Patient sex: F
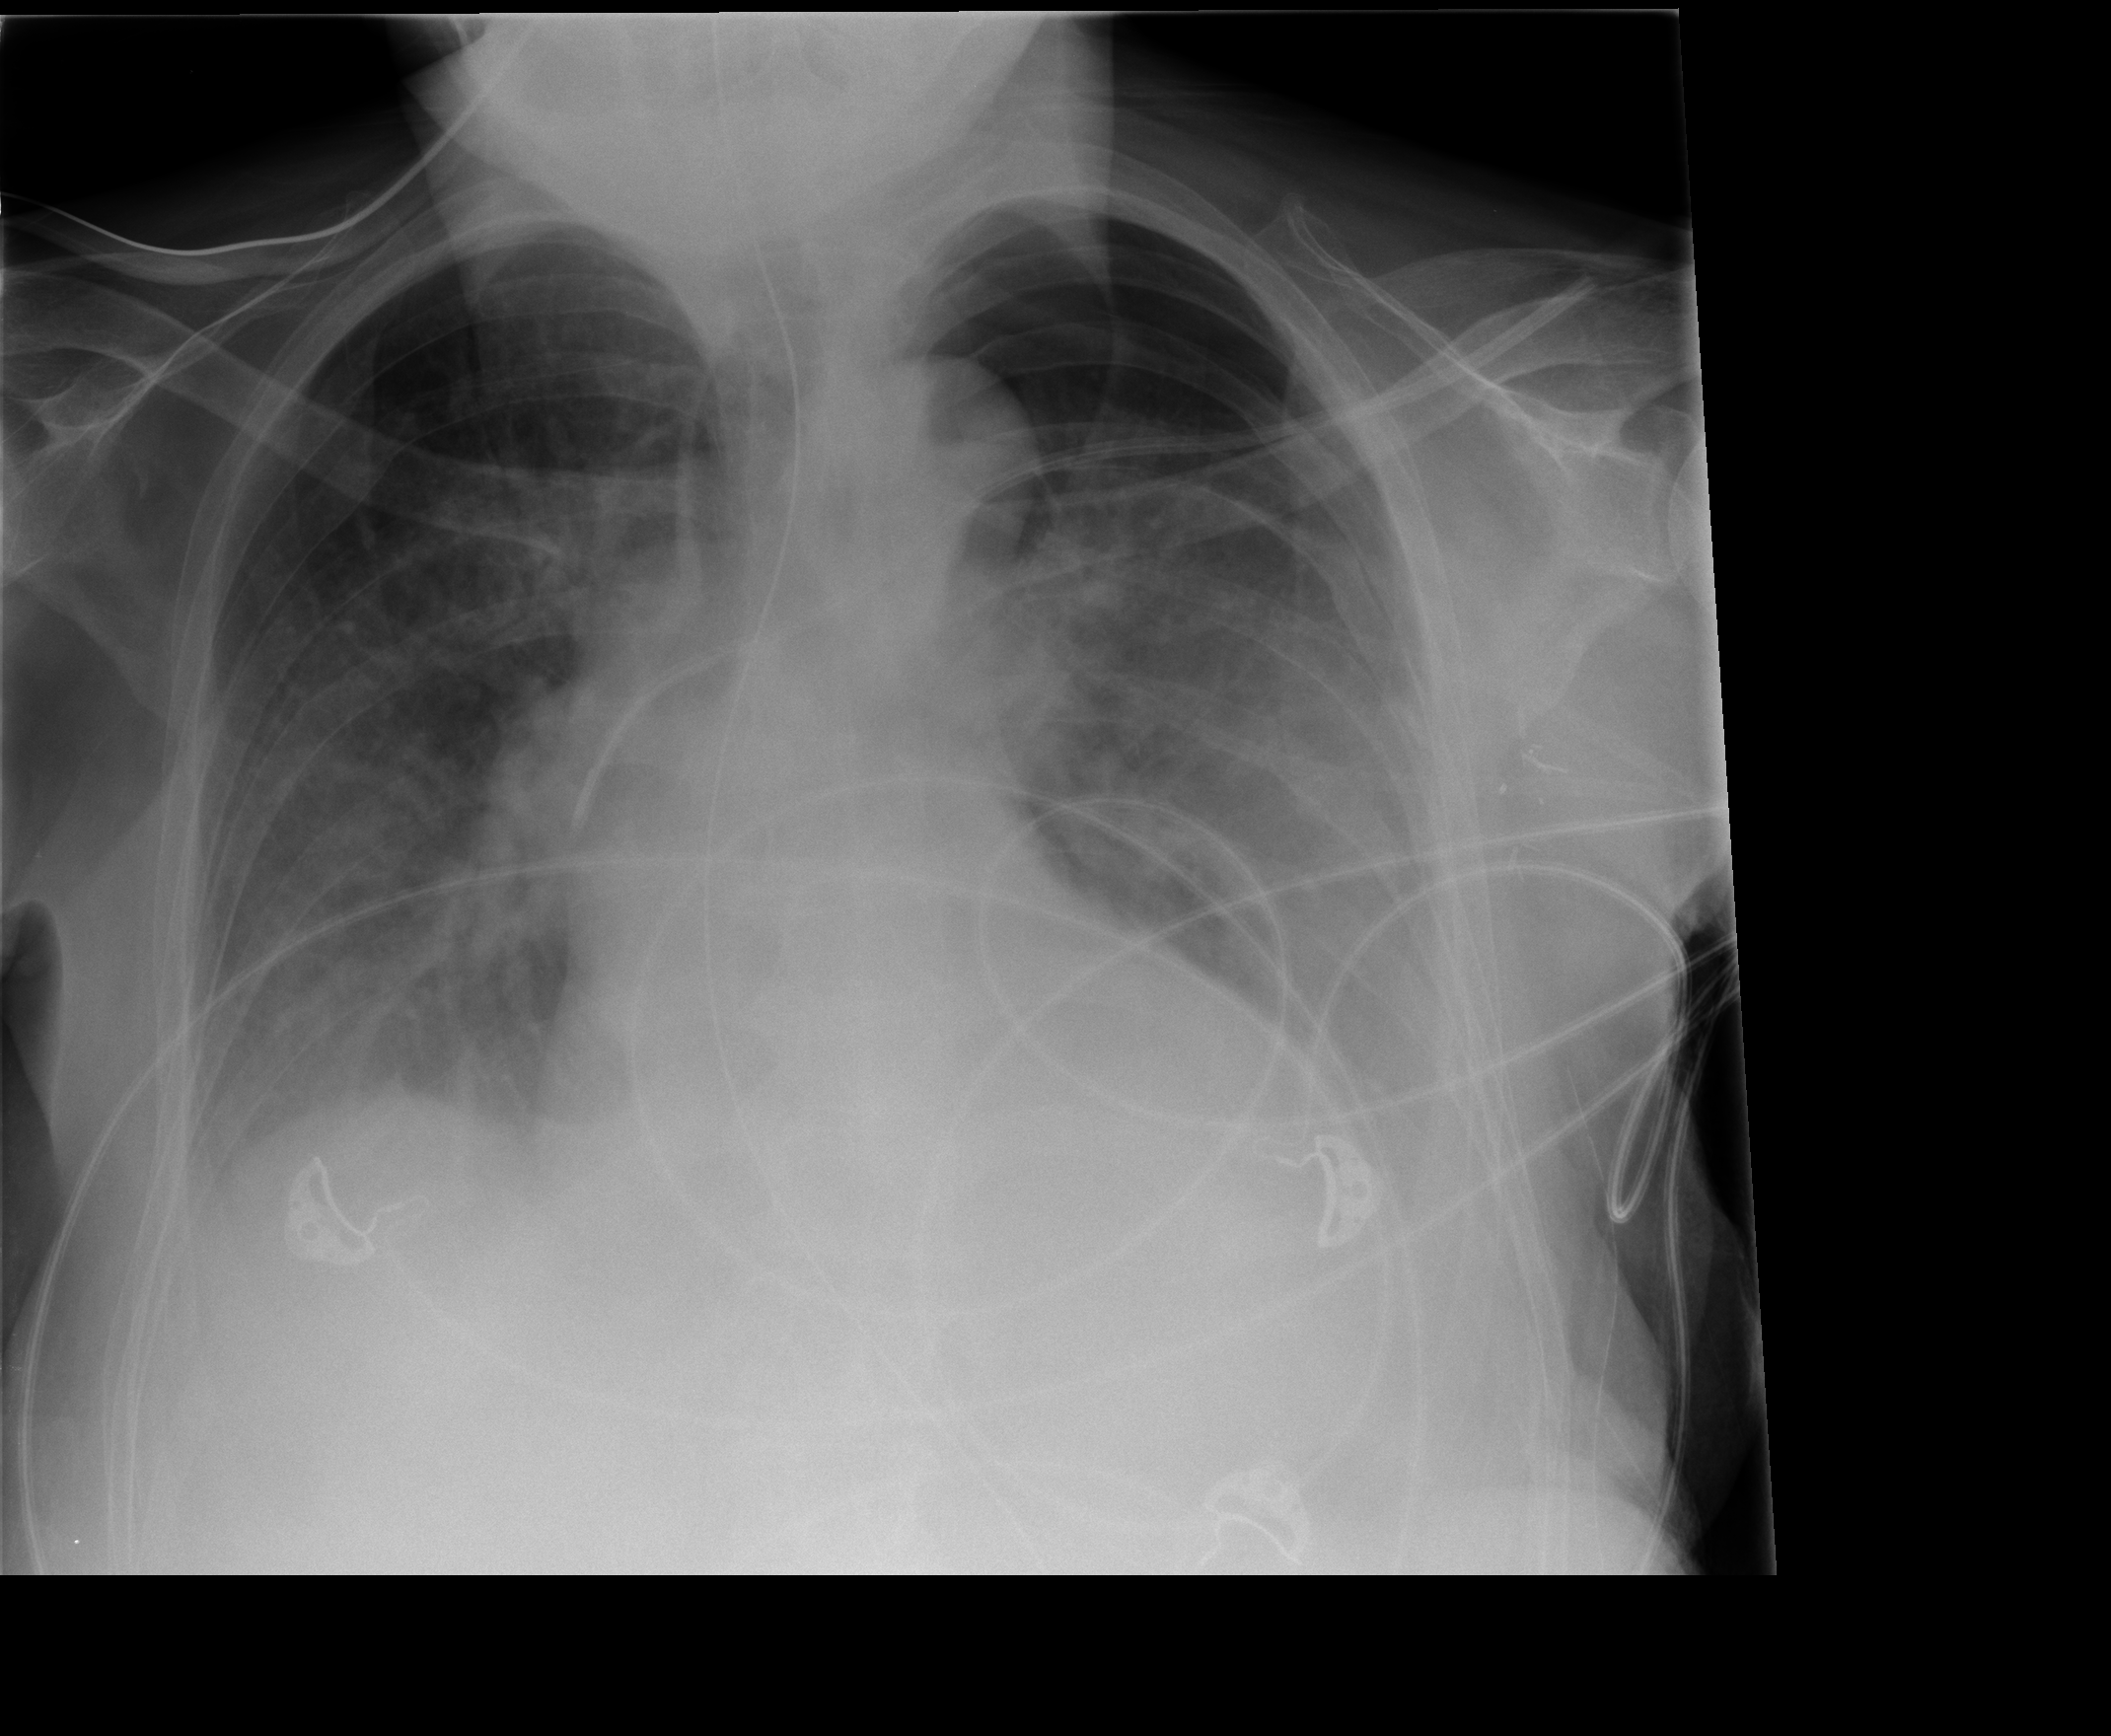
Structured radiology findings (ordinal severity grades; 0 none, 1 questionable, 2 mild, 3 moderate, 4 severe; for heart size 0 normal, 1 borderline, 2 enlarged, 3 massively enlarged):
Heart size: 2
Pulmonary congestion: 2
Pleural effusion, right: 1
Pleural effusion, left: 2
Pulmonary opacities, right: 0
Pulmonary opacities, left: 0
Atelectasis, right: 0
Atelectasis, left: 0